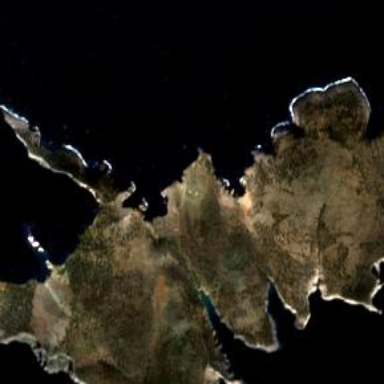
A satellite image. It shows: Picturesque coastline scene.